Пластины плоского конденсатора, находящиеся на расстоянии $d$ друг от друга, заземлены. Между пластинами на расстоянии $\delta$ ($\delta \ll d$) от середины между пластинами помещается точечный заряд $Q$ (см. рисунок).
Какая сила будет действовать на заряд?
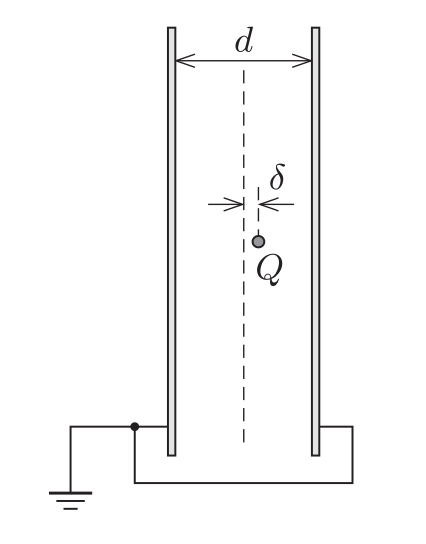
Ответ: $F = \frac{2}{\pi\varepsilon_0}\frac{Q^2\delta}{d^3}\sum_{n = 0}^{\infty}\frac{1}{(2x + 1)^3} \approx 2.1\frac{Q^2\delta}{\pi\varepsilon_0d^3}$
Темы:
T, ★, Электростатика, Потенциал, Электромагнетизм, Диполь, Метод изображений, 200 задач